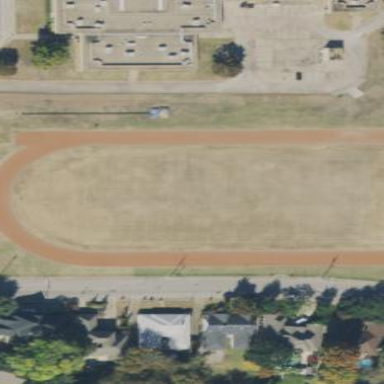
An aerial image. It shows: Gravel track used for running and football on leisure land.